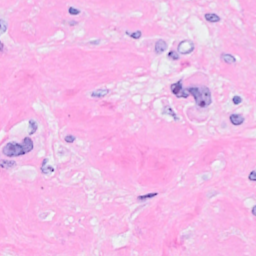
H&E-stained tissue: Breast